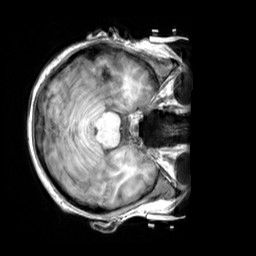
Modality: T1w
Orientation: axial
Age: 21
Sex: female
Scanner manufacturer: siemens
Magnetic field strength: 3 T
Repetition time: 2.3 s
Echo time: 0.00303 s